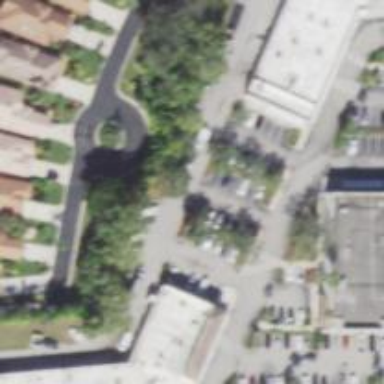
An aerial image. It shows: Retail area.